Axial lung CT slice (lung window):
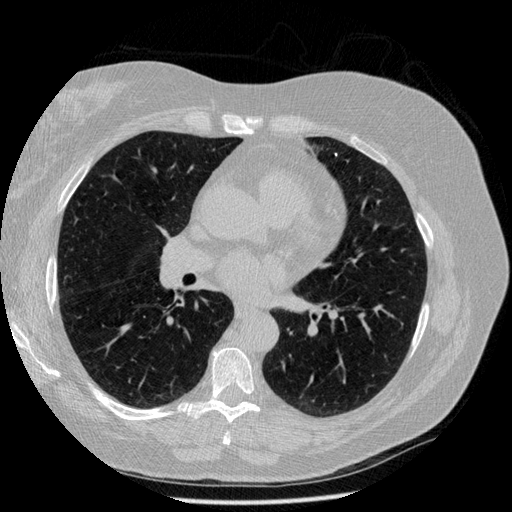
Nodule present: no